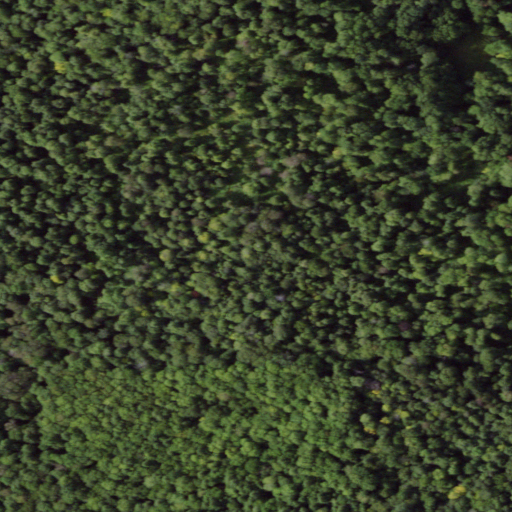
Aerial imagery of mountain in New York named Bailey Hill containing deciduous forest, mixed forest, and evergreen forest